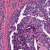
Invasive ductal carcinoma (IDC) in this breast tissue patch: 0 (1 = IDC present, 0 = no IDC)